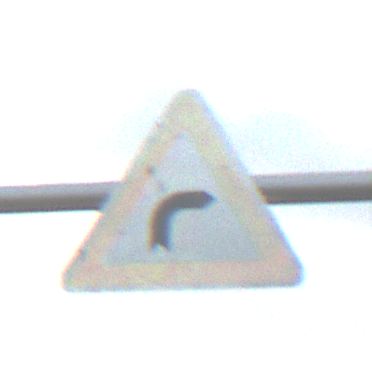
Verkehrszeichen: KurveRechts
Umgebung: Outdoor, RoadRail
Tageszeit: SunriseSunset
Wetter: PartlyCloudy
Licht: Natural
Jahreszeit: NotSpecified
Kontrast: LowContrast